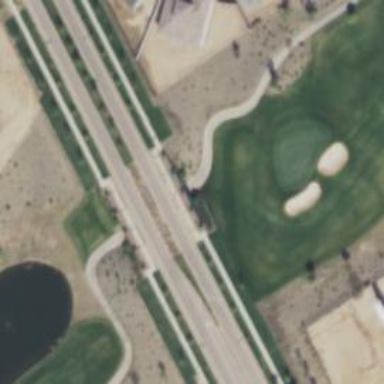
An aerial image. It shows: Pathway designated as golf cartpath with tunnel passage.